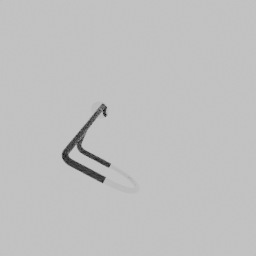
Label: architecture